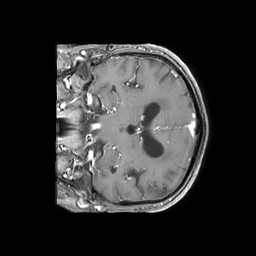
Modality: T1w
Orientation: coronal
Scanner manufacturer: philips
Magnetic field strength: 1.5 T
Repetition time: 0.2219 s
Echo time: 0.00192 s